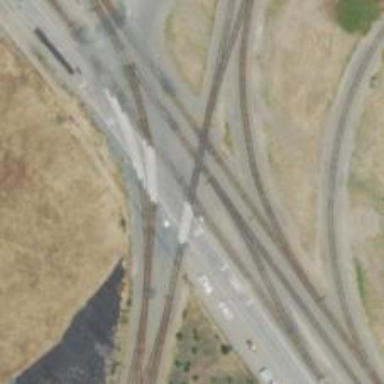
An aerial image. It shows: Railway crossing.